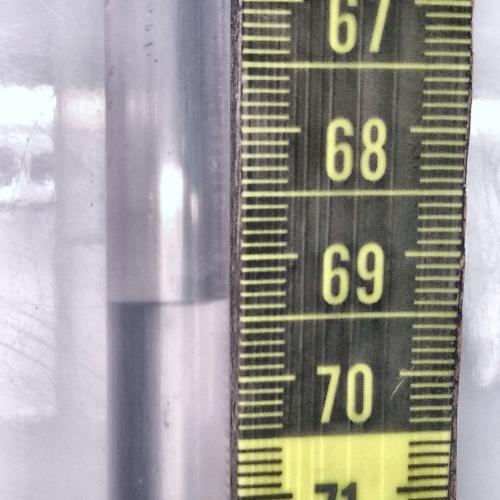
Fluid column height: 69.3 cm